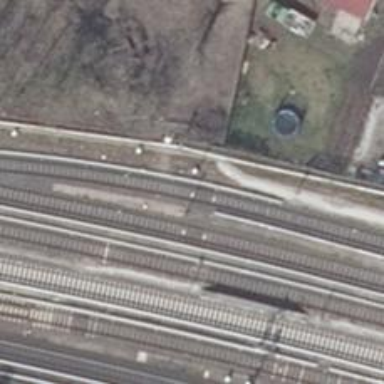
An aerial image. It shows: Railway signal.